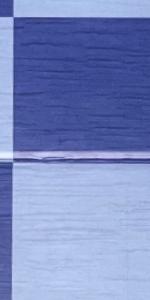
Label: Empty